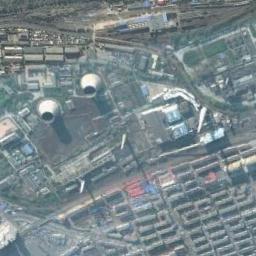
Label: thermal_power_station